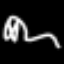
Label: squiggle